Question: when loading lots of objects, I get a OOM-Exception. After analyzing the heap with a profiler, I see that there's a lot of memory in org/hibernate/util/IdentityMap which references a LinkedHashMap containing thousands of Entrys. What are those objects used for?
I'm really thankful for all kinds of information...

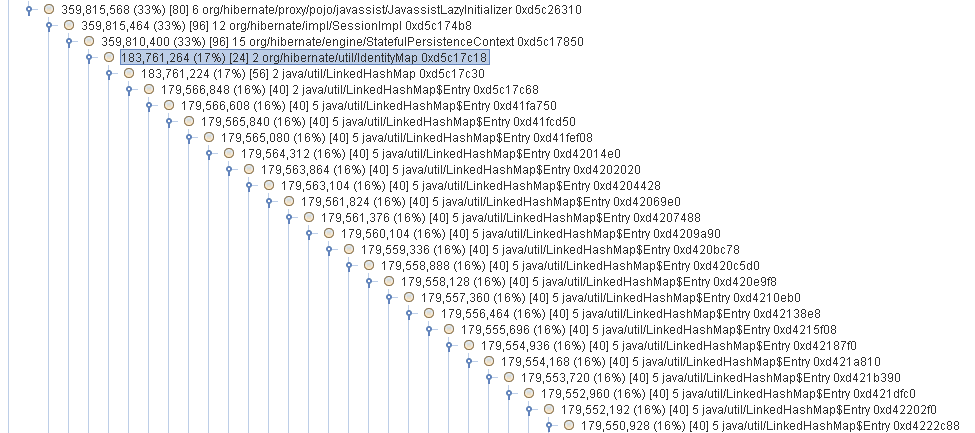
Answer: This is the entity cache of the persistence unit. Also known as first-level cache. All entities loaded from the database are kept in this cache so subsequent requests for an already known entity can be answered from the cache without issuing SQL queries.